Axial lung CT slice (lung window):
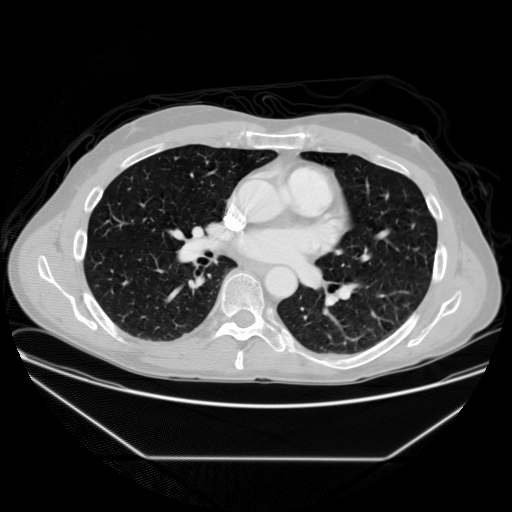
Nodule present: no